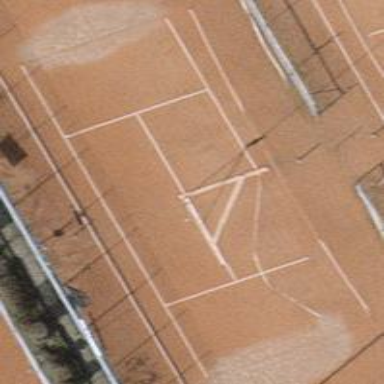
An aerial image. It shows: Tennis court in leisure pitch.